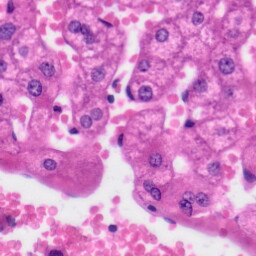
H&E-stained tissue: Liver